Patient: sex M, age 68
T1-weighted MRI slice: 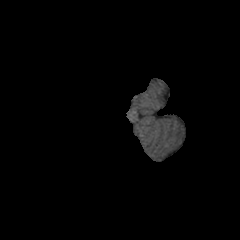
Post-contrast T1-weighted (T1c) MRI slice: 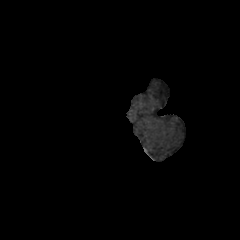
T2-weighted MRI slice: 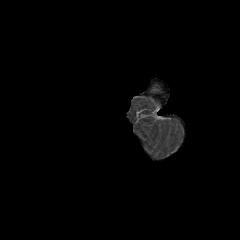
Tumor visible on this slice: no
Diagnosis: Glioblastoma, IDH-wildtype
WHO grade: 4